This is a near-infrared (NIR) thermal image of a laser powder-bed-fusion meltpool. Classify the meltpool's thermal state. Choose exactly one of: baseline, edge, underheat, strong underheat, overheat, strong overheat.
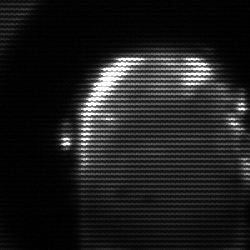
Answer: baseline